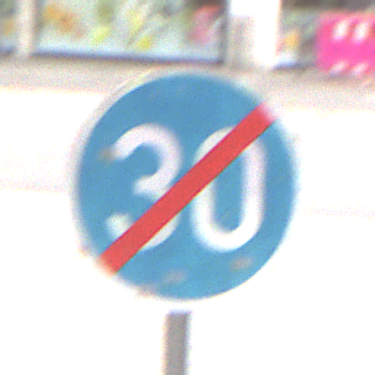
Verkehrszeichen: EndeMindestgeschwindigkeit
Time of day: Midday
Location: Outdoor (Urban)
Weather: Overcast
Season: NotSpecified
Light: Natural